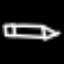
Label: pencil